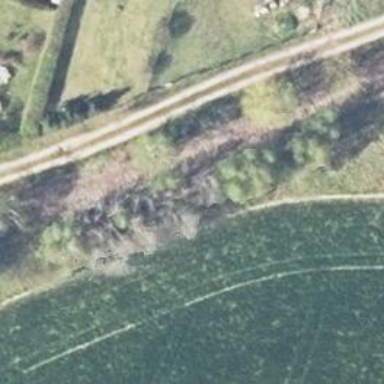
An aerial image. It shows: Row of deciduous broadleaved trees.